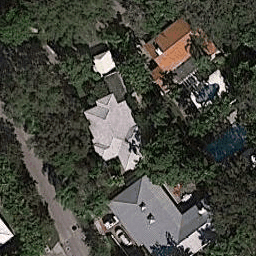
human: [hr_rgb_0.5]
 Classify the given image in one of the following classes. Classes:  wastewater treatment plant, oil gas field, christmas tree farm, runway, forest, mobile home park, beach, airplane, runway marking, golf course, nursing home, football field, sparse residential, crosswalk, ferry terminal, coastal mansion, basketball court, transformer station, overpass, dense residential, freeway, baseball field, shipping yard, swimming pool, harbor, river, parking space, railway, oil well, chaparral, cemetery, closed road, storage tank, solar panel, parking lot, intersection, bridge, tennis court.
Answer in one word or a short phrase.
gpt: coastal mansion